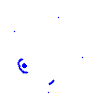
Particle: kaon